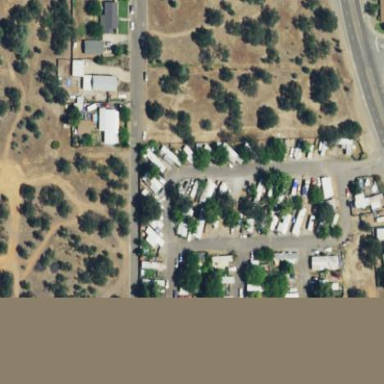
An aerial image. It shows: Caravan site for tourism.